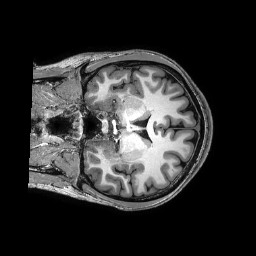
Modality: T1w
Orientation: coronal
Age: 20
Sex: male